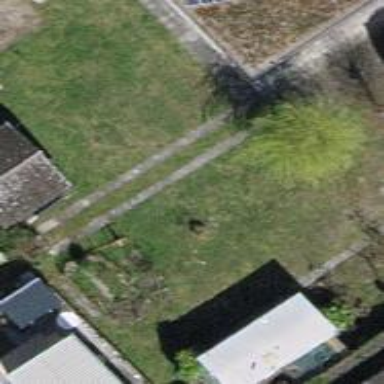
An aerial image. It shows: Grass paver alley serving as service road.